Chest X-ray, AP view. Patient: 62 years old, sex M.
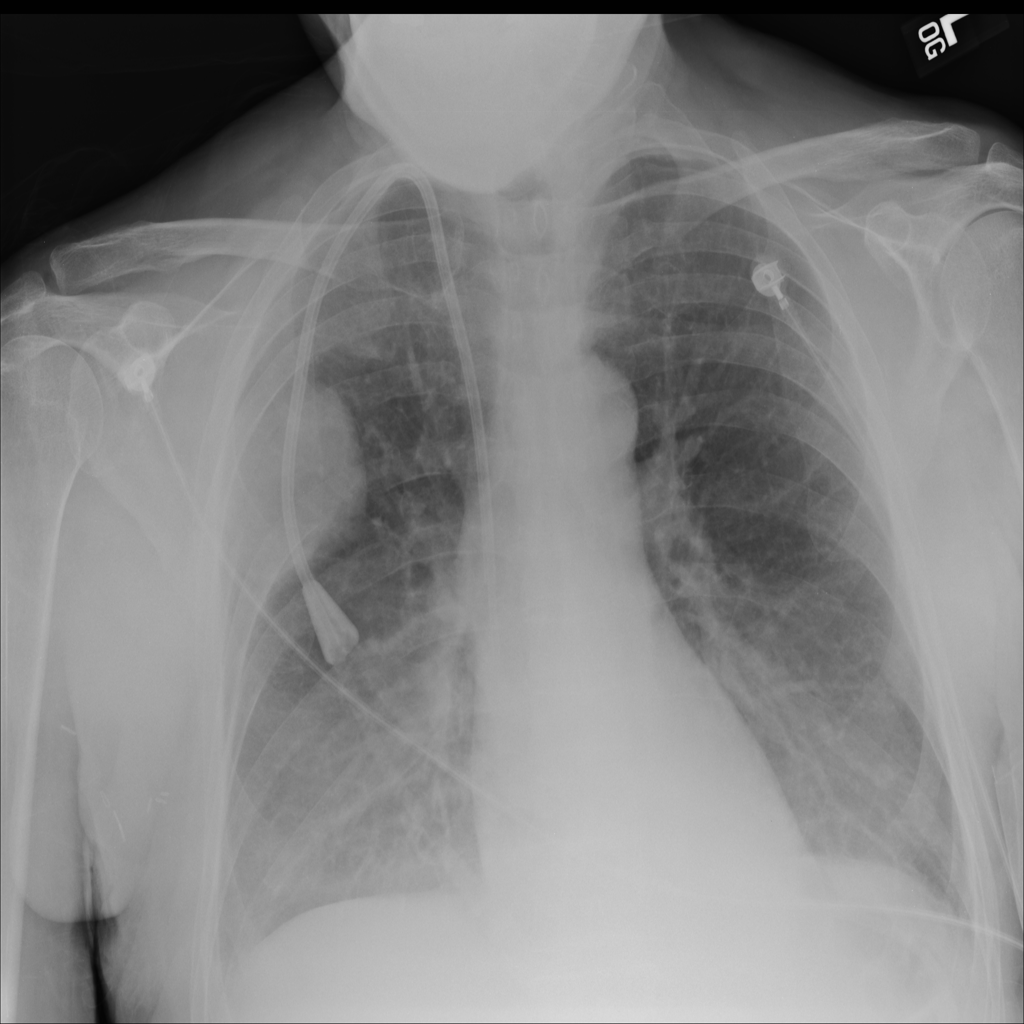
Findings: Infiltration, Mass